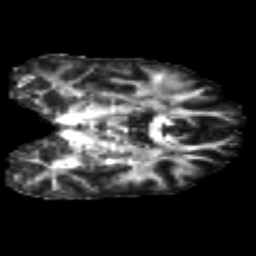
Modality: FA
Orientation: coronal
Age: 24
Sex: male
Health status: healthy
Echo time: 0.074 s